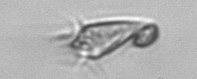
Label: Paratontonia_gracillima